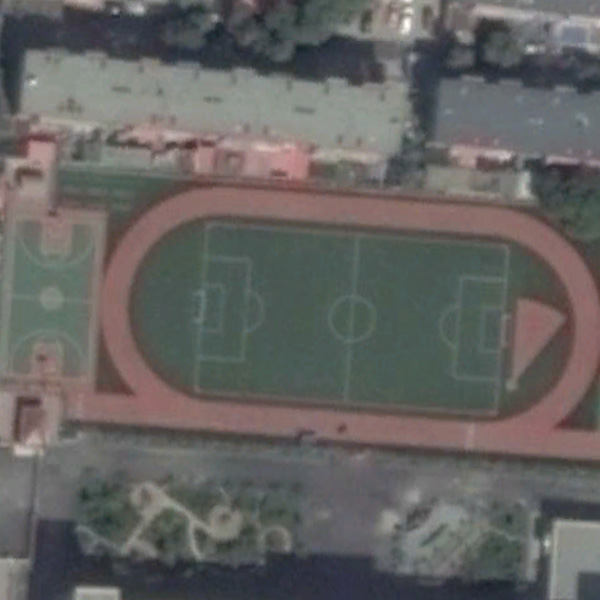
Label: Playground